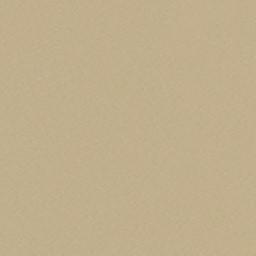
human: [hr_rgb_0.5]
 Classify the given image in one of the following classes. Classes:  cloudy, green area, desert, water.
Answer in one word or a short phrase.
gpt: desert